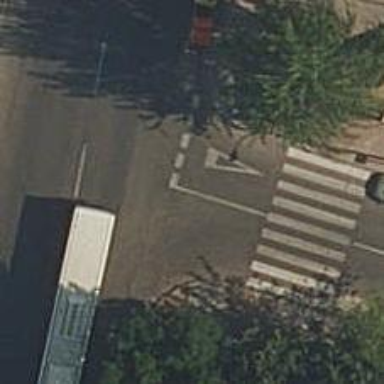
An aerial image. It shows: Road with "give way" sign.